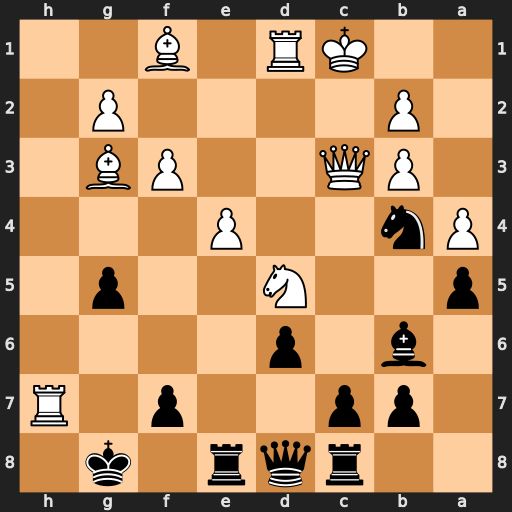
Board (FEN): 2rqr1k1/1pp2p1R/1b1p4/p2N2p1/Pn2P3/1PQ2PB1/1P4P1/2KR1B2
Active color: b
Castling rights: -
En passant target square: -
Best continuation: Na2+ Kb1 Nxc3+